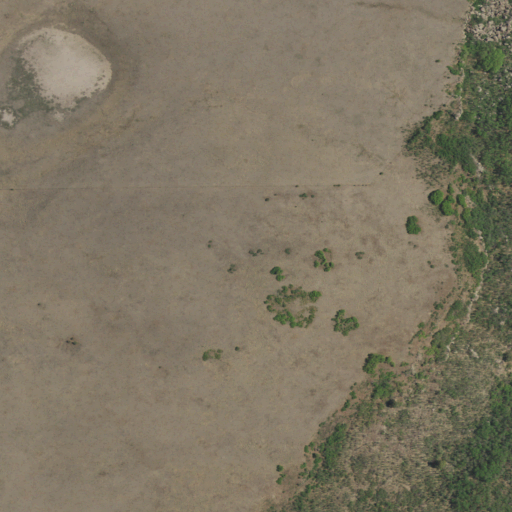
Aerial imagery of mountain in New Mexico named Little Mesa containing shrub and grassland